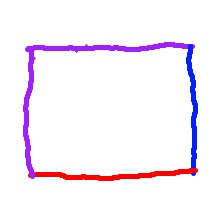
Shape: rectangle